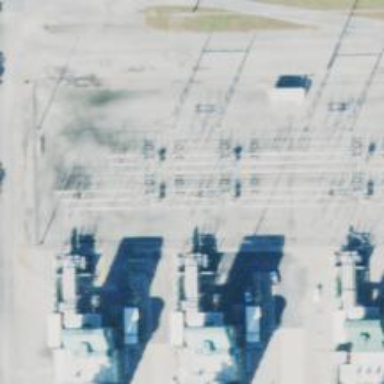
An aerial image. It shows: Switch for power supply.